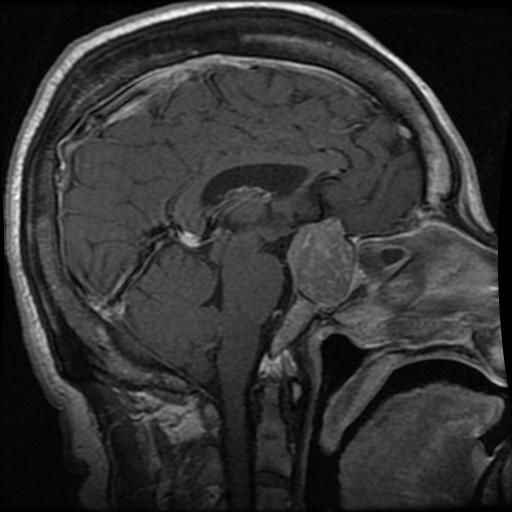
Label: pituitary